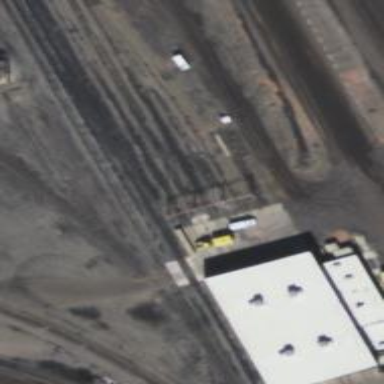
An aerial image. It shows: Siding railway line with electrified contact line for the trains.